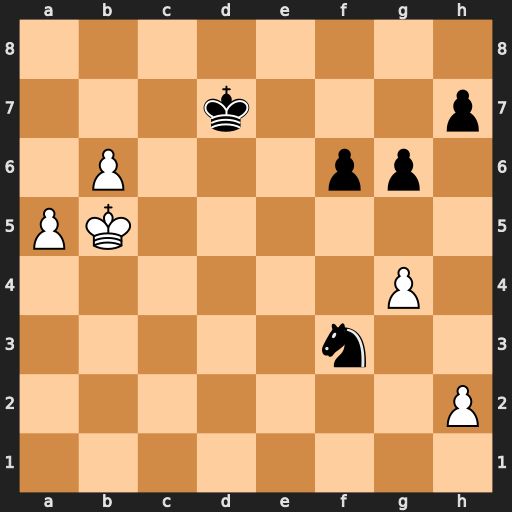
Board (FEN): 8/3k3p/1P3pp1/PK6/6P1/5n2/7P/8
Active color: w
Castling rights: -
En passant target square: -
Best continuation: Ka6 Ne5 Kb7